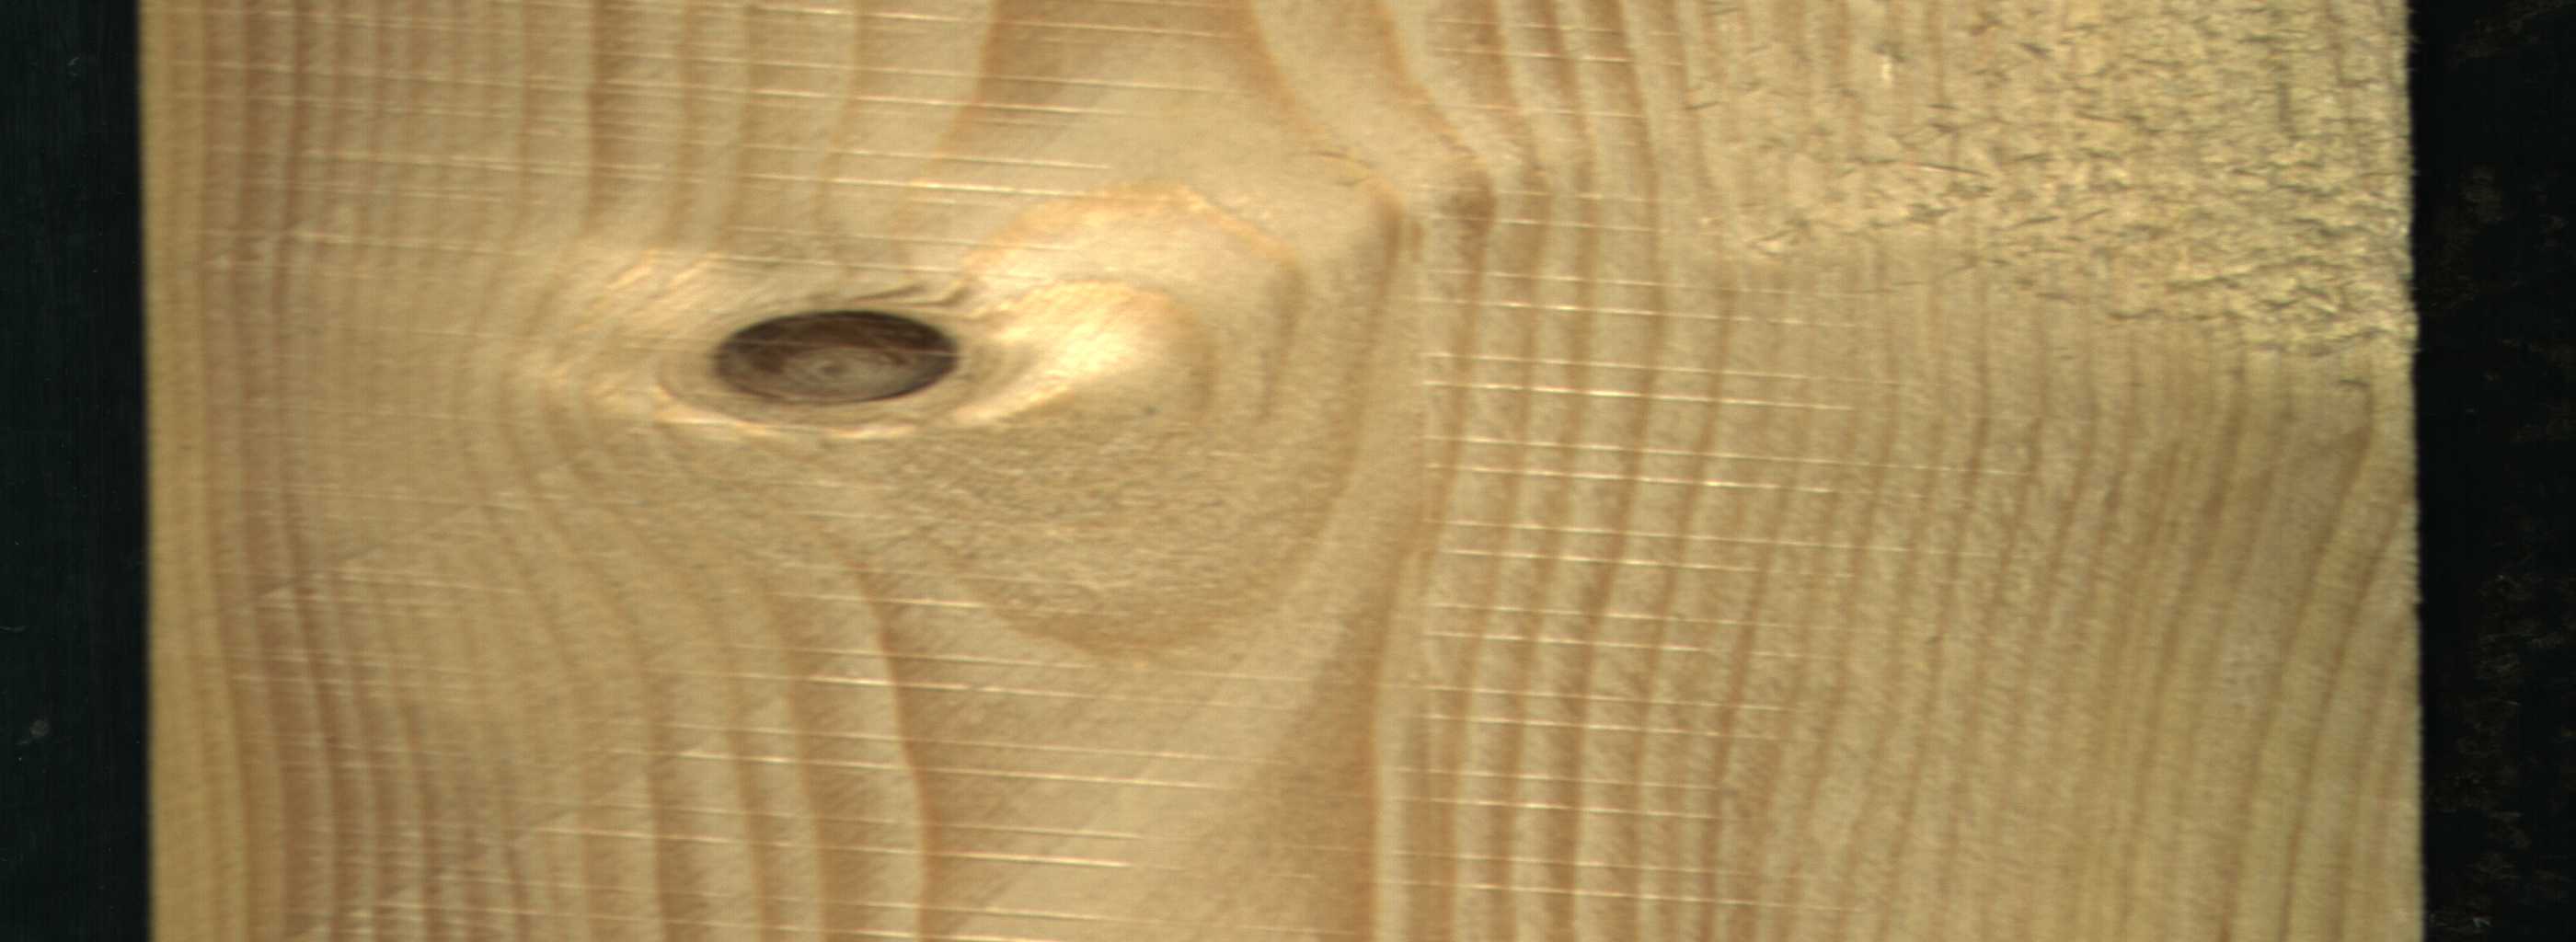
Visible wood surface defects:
Dead_Knot